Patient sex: M
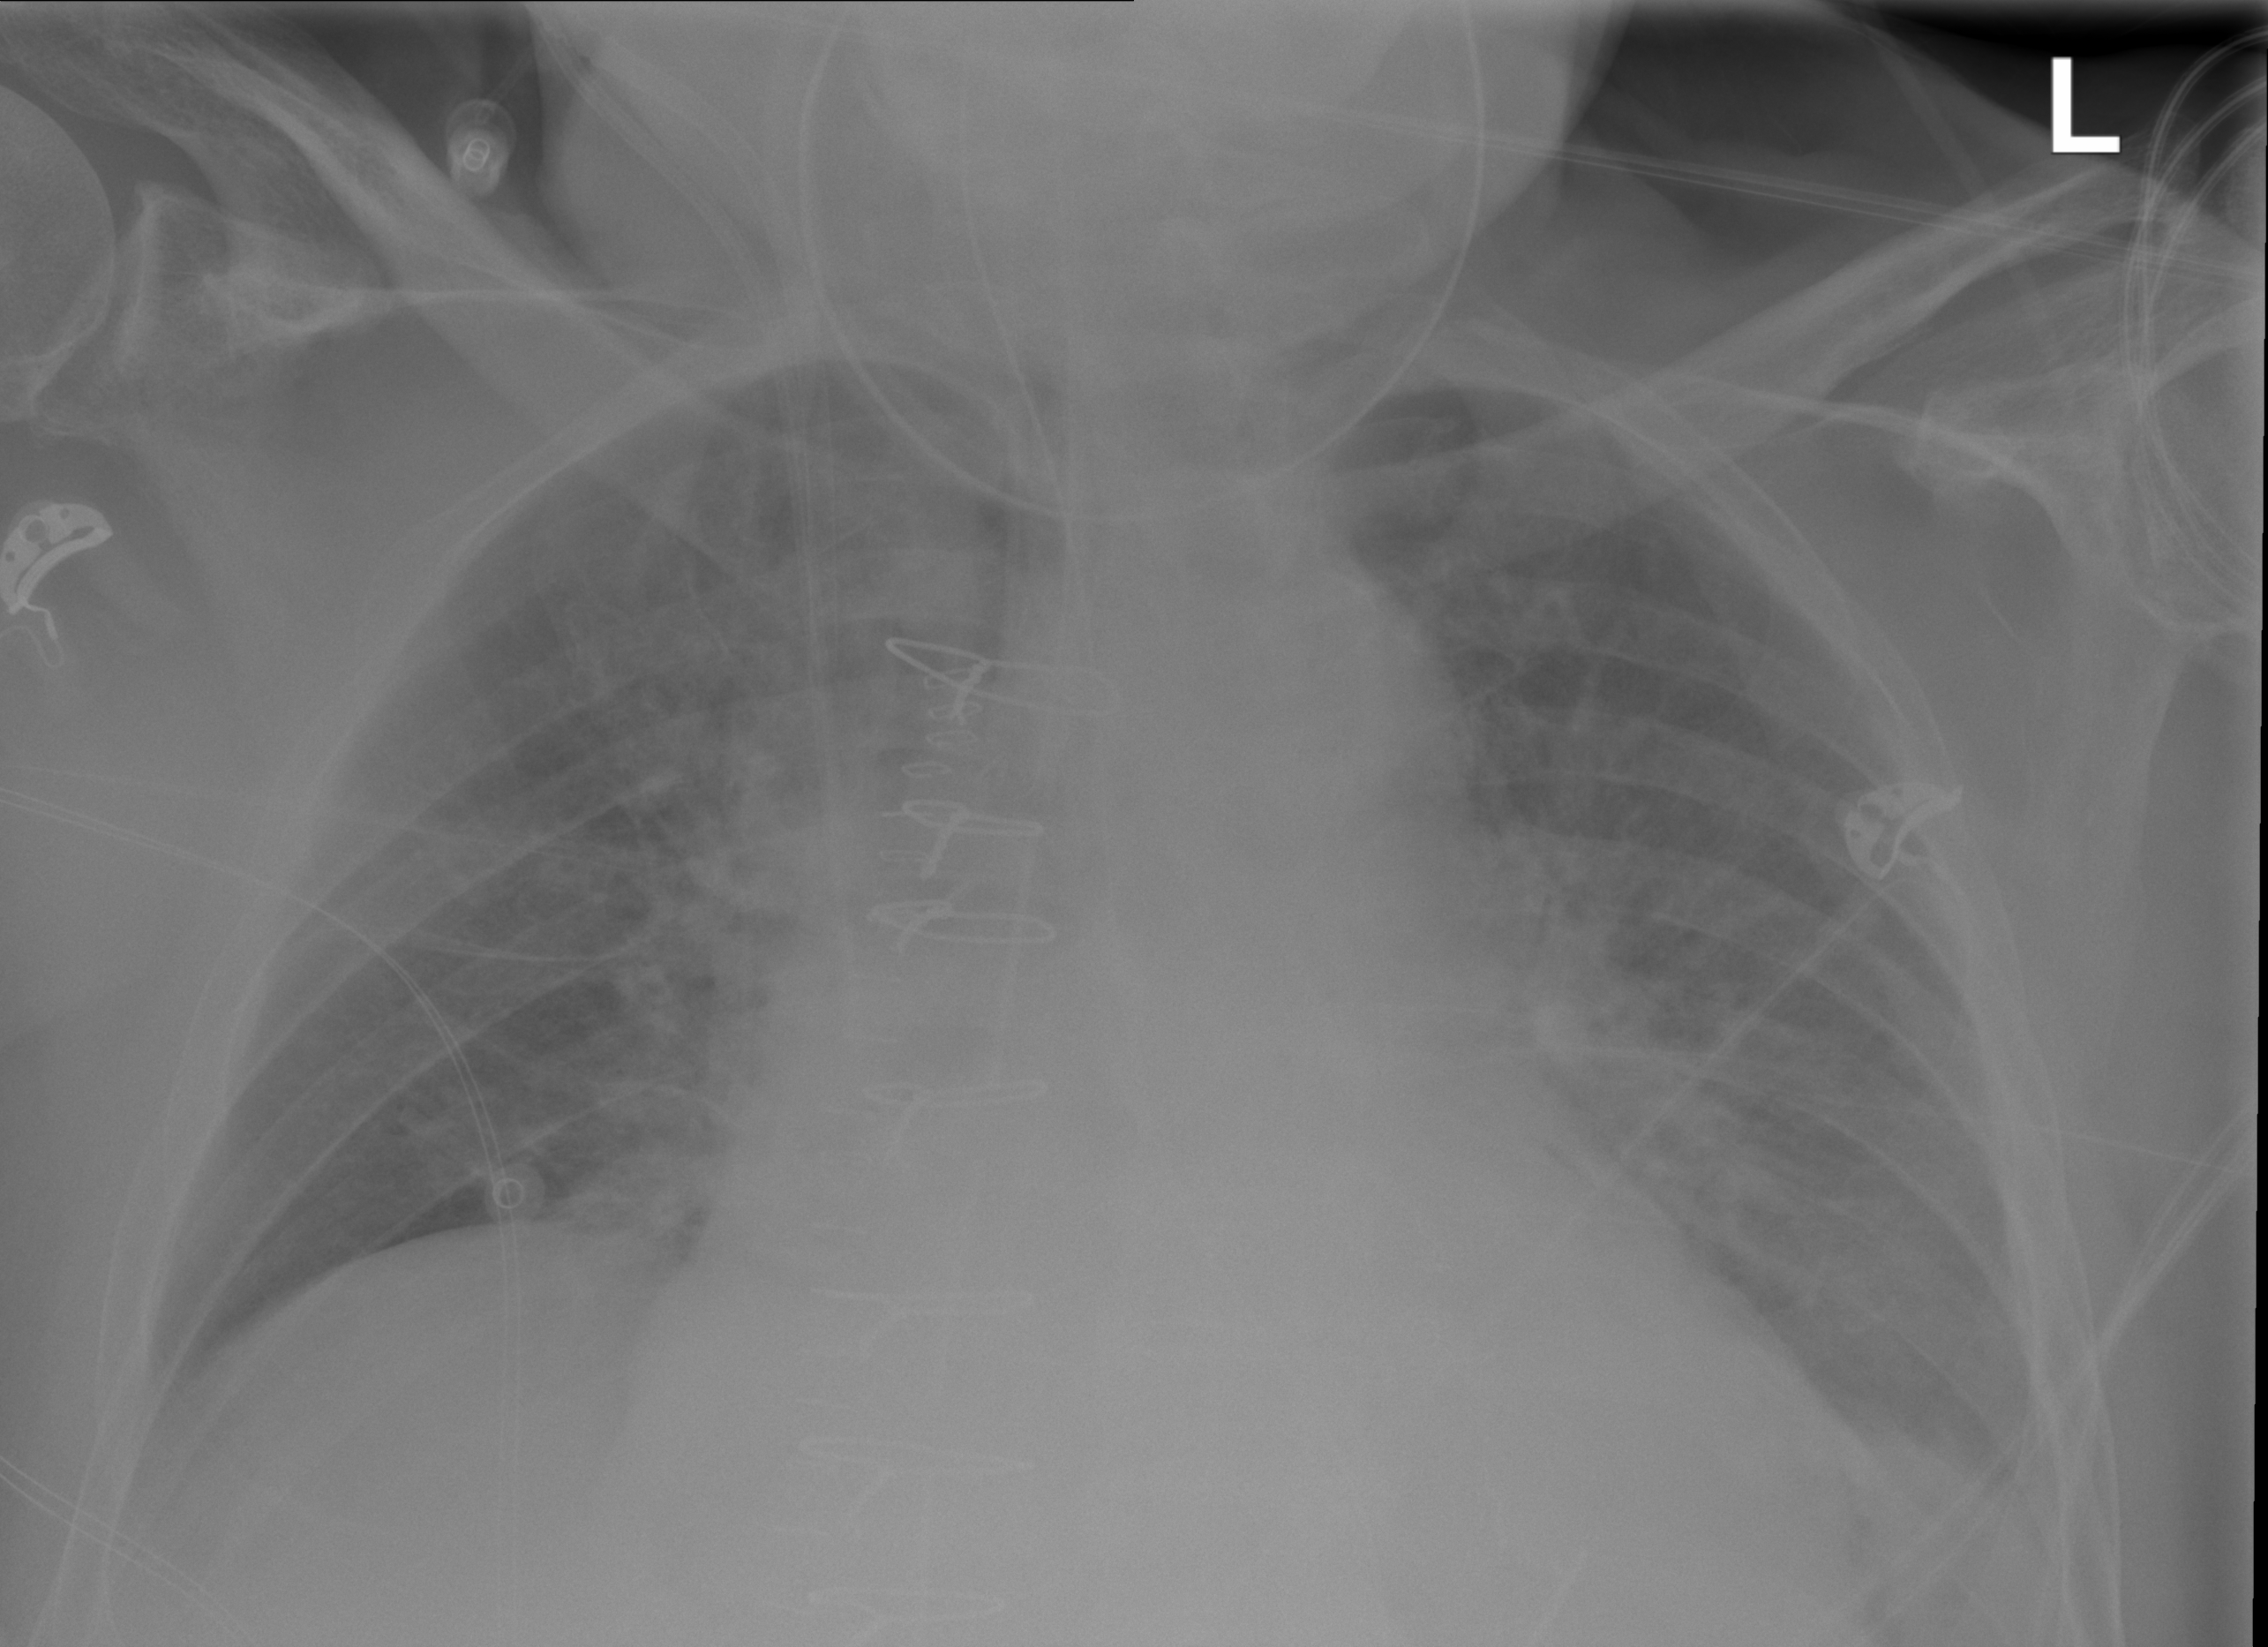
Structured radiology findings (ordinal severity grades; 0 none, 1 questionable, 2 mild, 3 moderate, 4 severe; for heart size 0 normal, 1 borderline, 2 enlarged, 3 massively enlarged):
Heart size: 2
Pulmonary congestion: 2
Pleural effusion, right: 0
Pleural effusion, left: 2
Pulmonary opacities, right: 0
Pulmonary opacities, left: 0
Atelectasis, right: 0
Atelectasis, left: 2